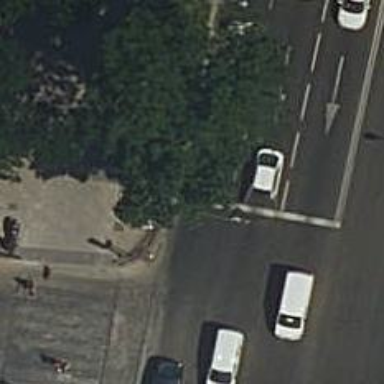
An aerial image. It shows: Road with traffic signals.